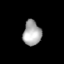
Tissue: lung
Cell type: Epithelial cells
Senescence score: 0.2379
Nuclear area (px): 440
Mean DAPI intensity: 170.068